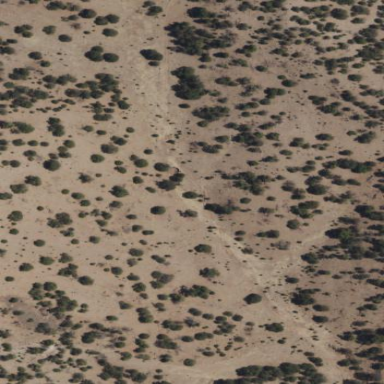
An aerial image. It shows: Patch of scrub vegetation.